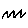
Label: zigzag